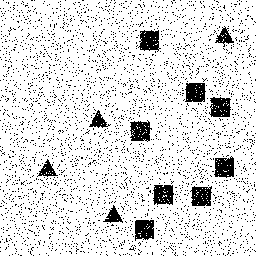
Squares: 8
Triangles: 4
Stars: 0
Total shapes: 12